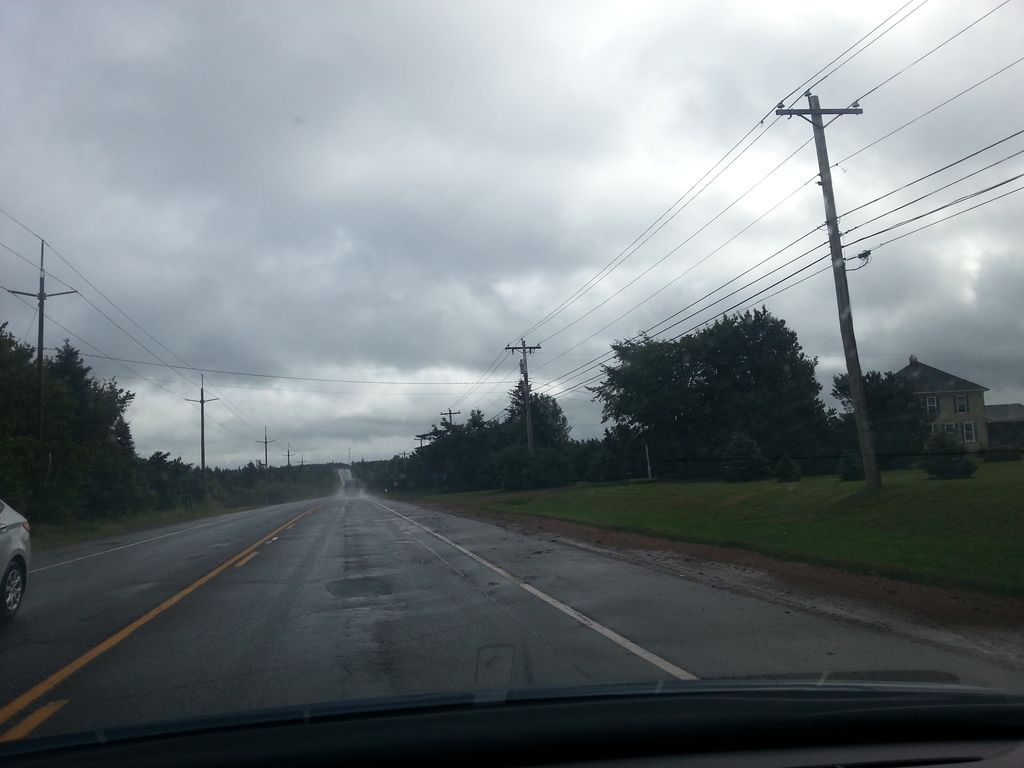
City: charlottetown